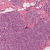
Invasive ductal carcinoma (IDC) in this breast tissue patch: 0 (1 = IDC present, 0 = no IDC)